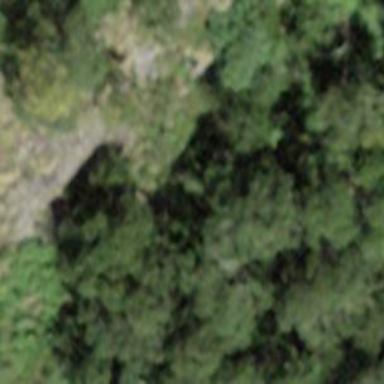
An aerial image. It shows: Natural cliff.